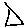
Label: triangle